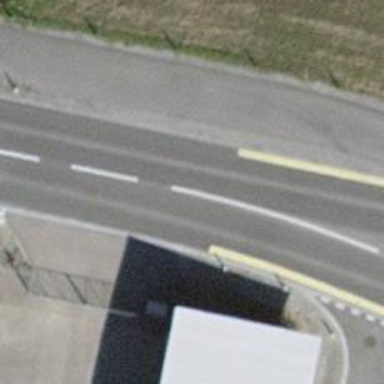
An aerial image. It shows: Secondary road with asphalt surface. There is cycle track on the right side of the road.